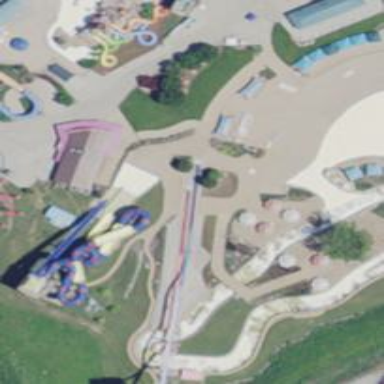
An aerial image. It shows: Water slide attraction.